Question: EDIT QUESTION:
In my WHILE loop, it creates an readonly input text box, and the values are whatever records it pulls from my Database. After each text box, there is an add button, which is suppose to append the value of the text box beside the button, to another div on my page. The only value being added is the first record. I know why, I just can't fix. Any ideas?
'''
$query = "SELECT '$posResults' FROM test.departments ";
$result = mysql_query($query);
if ($result) {
//output results from database
echo 'Software';
while($row = mysql_fetch_array($result))
{
echo '<tr>';
echo '<td><input type="text" id="rSoft" size="50" name="reqSoft" value="'.$row[0].'" readonly/> <button id="toForm" value="Add" >Add</button>';
echo '</td>';
echo '</tr>';
}
echo "<script type='text/javascript'>$(document).ready(function(){ $('button#toForm').click(function(){ var req = document.getElementById('rSoft').value; $('<tr><td>' + req + '</td></tr>').appendTo('#empInfo');}); });</script>";
}
'''
Here is an image. When I Hit Add, I want the value to go to the div. Right now, only the first value is being appended.

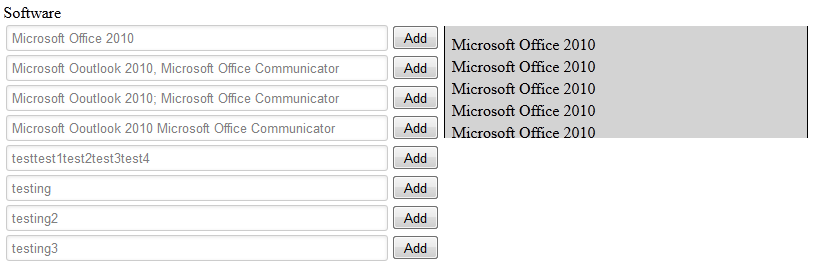
Answer: Found out the answer that covers everything:
On my main page:
'''
$query = "SELECT '$posResults' FROM test.departments ";
$result = mysql_query($query);
if ($result) {
//output results from database
echo 'Software';
echo '<table>';
$i = 0;
while($row = mysql_fetch_array($result))
{
echo '<tr><td><input type="text" id="rSoft'.$i.'" value="'.$row[0].'" name="reqSoft" readonly/>';
echo '<button id="toForm'.$i.'" data="rSoft'.$i.'" >Add</button>';
$i++;
}
echo '</table>';
}
'''
On my JS page:
'''
/*Add software to form*/
$(document).ready(function(){
$('button').on('click' , function(){
var inputID = $(this).attr('data');
var theValue = $('#' + inputID).val();
$('#empInfo').append('<tr><td>' + theValue + '</td></tr>')
});
'''
This will append the data of the input box to where I need it to go. Thank you OIS and Kristen Jukowski for getting me started on the resolution!
});